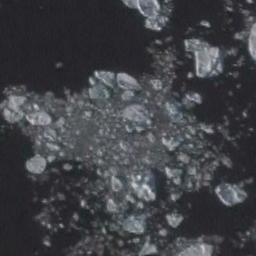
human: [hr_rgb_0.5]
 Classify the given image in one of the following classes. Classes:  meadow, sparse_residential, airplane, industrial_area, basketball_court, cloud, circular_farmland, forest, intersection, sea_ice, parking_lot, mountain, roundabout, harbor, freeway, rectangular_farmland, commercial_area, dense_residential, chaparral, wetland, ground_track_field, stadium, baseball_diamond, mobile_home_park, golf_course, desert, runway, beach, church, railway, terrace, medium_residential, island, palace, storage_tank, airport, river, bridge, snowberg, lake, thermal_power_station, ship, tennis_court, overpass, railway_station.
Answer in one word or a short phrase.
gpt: sea_ice